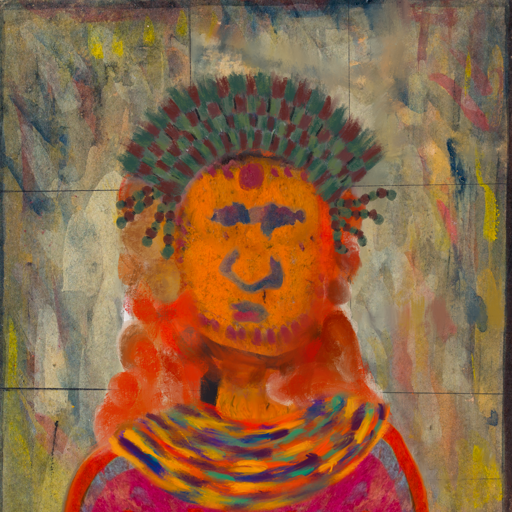
Background: GypsyMother, Head And Neck Front: Doll, Face Front: In_The_Sun, Bust: Sisters, Hair Front: Rupkatha, Head Accessory: After_Raid_Crown, Second Necklace: An_Impression_2, Necklace: Blank, Baby: Blank